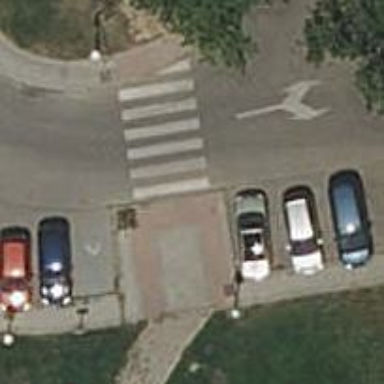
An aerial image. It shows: Uncontrolled road crossing.